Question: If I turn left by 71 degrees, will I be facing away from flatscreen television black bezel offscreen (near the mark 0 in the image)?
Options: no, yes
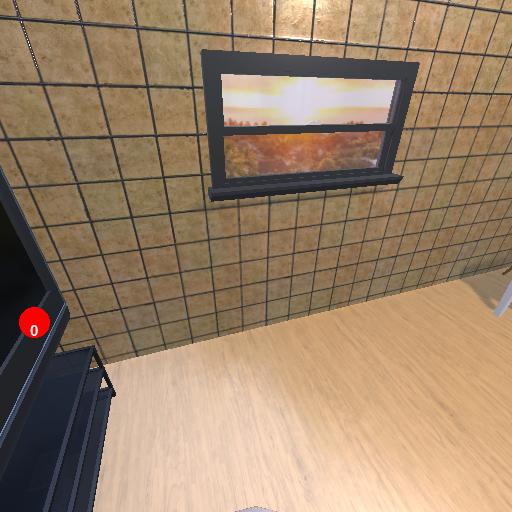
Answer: no